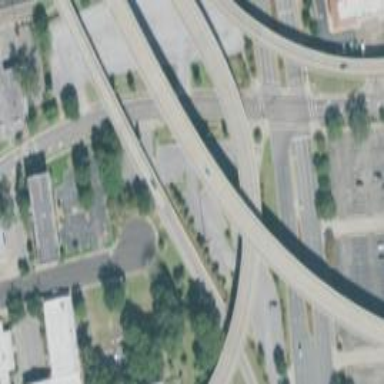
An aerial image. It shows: Bridge with ramp.